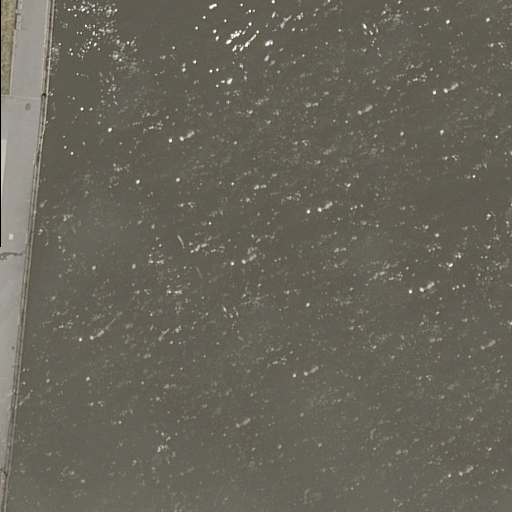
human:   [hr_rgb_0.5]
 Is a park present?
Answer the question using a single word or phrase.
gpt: yes

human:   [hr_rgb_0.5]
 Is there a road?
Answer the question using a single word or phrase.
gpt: no

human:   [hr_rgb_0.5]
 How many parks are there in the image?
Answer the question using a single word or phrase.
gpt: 1

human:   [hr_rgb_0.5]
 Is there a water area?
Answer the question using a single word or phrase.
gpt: yes

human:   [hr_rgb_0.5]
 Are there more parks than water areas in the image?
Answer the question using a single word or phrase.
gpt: no

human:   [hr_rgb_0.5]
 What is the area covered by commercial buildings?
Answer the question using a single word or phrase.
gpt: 0m2

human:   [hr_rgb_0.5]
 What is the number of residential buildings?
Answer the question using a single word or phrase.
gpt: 0

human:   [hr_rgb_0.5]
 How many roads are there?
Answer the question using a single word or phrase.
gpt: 0

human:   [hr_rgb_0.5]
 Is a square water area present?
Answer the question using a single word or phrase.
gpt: no

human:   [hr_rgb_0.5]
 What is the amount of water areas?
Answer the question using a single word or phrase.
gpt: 1

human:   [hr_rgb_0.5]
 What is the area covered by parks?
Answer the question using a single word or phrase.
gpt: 1131m2

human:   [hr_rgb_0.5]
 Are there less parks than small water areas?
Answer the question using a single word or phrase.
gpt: no

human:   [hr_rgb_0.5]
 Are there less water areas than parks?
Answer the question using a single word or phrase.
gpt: no

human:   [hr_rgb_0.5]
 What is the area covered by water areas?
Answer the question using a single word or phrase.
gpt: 9976m2

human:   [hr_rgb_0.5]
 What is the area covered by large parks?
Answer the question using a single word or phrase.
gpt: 1131m2

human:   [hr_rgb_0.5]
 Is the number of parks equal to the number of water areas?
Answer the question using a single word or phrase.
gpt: yes

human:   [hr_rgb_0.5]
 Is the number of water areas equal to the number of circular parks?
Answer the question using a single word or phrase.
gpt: no

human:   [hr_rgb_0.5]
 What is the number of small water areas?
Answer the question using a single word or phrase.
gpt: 0

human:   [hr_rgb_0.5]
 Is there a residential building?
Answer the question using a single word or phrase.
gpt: no

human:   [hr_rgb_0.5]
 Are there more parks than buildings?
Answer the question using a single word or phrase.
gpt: yes

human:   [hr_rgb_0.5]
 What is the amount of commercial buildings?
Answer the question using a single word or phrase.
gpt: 0

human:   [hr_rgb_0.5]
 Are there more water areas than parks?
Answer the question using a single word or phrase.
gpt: no

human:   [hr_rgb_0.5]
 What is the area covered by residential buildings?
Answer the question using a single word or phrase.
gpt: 0m2

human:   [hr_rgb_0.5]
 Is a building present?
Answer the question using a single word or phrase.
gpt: no

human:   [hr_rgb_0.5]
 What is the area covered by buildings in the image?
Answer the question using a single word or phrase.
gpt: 0m2

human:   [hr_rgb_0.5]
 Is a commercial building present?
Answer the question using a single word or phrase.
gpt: no

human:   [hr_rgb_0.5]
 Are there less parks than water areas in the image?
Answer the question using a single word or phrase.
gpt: no

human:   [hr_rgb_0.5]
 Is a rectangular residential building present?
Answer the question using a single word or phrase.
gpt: no

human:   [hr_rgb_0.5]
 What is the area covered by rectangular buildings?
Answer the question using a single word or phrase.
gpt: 0m2

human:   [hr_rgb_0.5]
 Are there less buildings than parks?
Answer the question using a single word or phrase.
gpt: yes

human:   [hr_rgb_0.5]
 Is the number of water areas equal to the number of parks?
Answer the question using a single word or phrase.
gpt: yes

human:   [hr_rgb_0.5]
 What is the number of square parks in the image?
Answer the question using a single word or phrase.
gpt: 0

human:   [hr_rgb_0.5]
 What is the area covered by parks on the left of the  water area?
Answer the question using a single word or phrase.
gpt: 1131m2

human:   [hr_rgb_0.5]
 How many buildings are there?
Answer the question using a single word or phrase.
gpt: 0

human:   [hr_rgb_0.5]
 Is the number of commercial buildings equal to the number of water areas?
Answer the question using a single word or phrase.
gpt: no

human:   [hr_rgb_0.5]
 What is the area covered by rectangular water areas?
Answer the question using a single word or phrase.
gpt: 0m2

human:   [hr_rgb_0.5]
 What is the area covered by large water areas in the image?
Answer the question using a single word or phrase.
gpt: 9976m2

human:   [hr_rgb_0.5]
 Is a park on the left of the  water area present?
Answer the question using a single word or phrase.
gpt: yes

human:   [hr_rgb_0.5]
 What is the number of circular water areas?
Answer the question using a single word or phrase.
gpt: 0

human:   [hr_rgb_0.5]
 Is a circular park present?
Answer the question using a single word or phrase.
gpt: no

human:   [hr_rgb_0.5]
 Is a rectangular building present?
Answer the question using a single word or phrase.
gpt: no

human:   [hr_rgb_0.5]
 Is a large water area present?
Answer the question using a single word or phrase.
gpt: yes

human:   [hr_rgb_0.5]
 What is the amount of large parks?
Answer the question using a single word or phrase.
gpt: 1

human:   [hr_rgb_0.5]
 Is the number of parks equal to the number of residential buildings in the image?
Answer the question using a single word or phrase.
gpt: no

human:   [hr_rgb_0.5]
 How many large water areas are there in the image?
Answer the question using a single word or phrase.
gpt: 1

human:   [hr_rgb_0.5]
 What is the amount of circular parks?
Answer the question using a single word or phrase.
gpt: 0

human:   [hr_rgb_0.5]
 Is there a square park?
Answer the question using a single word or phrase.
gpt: no

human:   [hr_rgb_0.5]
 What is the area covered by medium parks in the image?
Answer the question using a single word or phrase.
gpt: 0m2

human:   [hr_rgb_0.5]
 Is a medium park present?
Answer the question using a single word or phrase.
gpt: no

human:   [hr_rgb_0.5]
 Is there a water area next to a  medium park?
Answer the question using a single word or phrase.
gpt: no

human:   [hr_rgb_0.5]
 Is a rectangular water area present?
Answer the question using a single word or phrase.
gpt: no

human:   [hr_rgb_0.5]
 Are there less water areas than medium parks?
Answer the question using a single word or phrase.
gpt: no

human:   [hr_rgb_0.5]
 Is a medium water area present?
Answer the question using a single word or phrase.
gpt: no

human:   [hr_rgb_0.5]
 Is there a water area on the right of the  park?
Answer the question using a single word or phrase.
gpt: no

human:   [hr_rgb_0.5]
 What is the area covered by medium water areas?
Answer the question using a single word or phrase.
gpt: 0m2

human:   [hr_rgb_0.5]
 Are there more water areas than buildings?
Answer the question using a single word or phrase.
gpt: yes

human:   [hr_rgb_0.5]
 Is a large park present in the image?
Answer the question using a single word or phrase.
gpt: yes

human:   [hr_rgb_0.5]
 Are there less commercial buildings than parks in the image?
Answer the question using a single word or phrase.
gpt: yes

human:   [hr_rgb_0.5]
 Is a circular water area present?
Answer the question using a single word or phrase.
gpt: no

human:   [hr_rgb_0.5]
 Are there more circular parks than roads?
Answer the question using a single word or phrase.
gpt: no

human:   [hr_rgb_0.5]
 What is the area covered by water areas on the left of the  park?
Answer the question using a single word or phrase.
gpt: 0m2

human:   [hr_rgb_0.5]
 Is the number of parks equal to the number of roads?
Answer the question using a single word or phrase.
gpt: no

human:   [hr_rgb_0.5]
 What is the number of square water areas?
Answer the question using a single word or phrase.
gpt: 0

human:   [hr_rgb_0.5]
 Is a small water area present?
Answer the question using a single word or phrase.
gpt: no